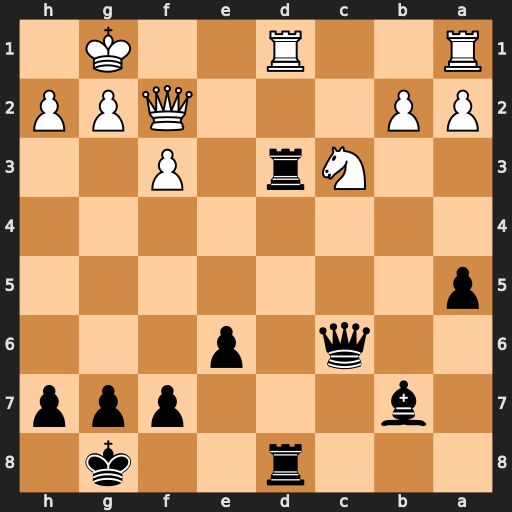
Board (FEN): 3r2k1/1b3ppp/2q1p3/p7/8/2Nr1P2/PP3QPP/R2R2K1
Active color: b
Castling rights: -
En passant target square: -
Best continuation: Qxc3 bxc3 Rxd1+ Rxd1 Rxd1+